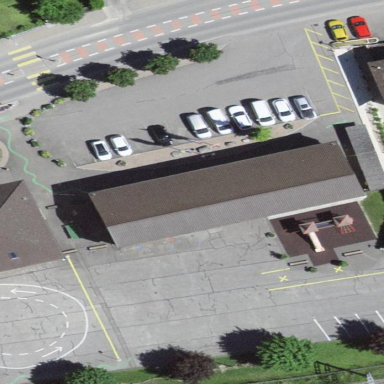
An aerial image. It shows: School building.